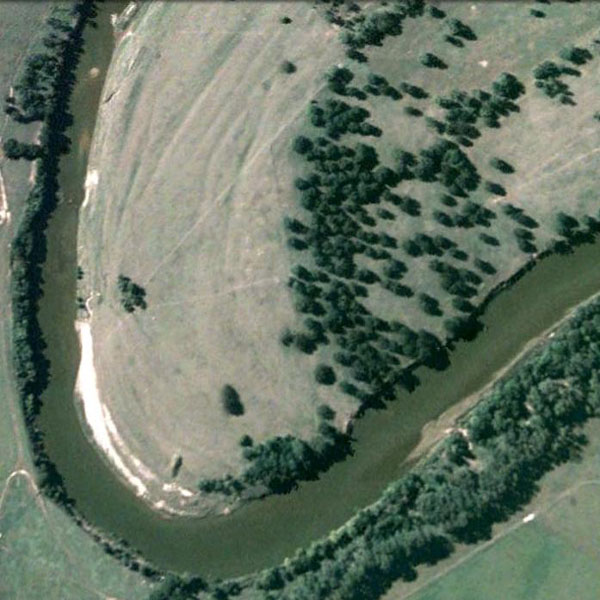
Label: River